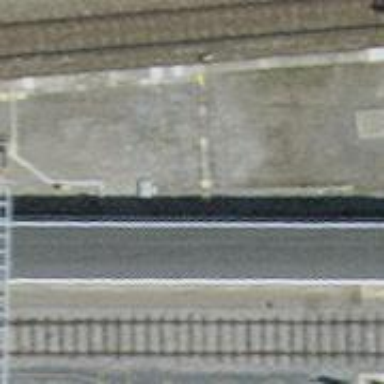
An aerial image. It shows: Railway yard with electrified contact lines.